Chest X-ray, AP view. Patient: 51 years old, sex M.
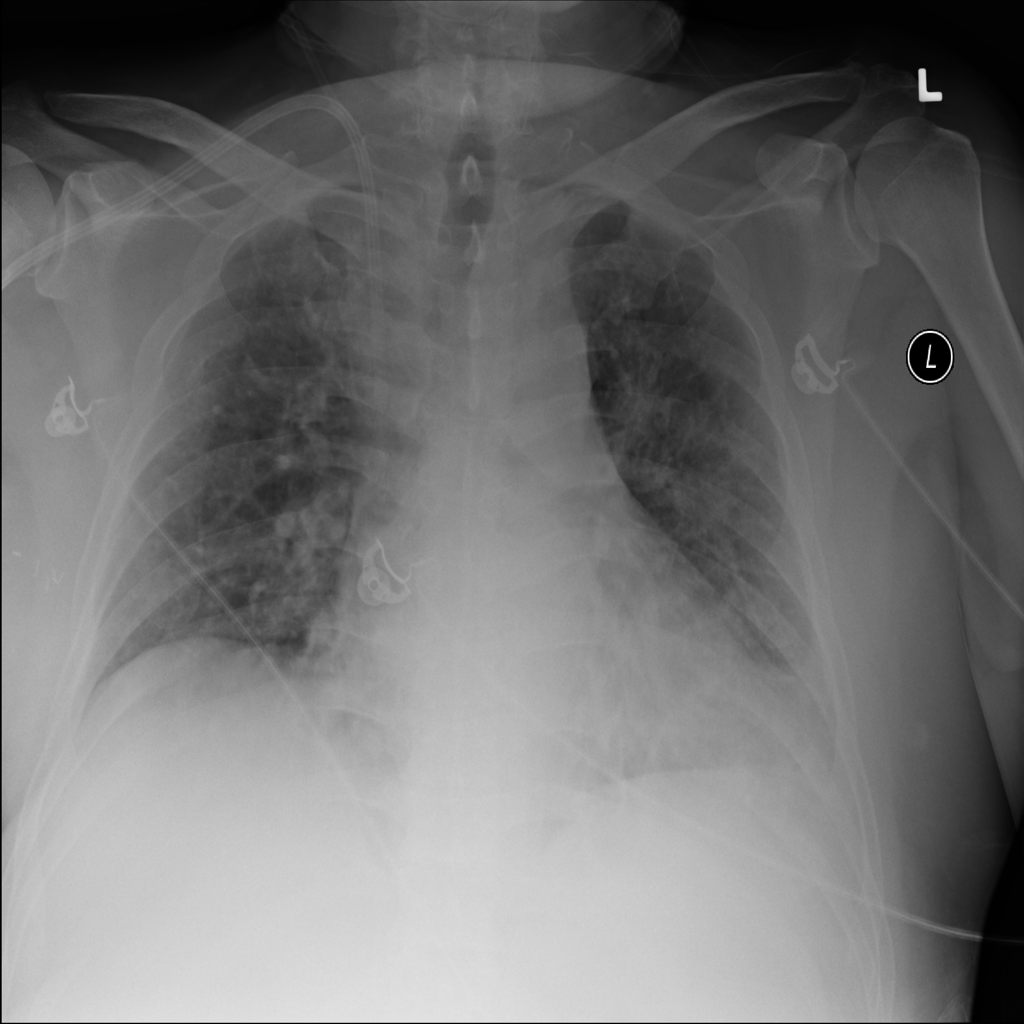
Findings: Edema